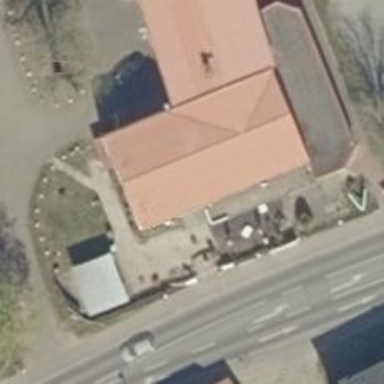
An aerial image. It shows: Restaurant.